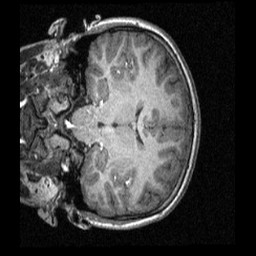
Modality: T1w
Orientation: coronal
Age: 10
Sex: female